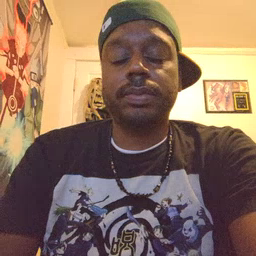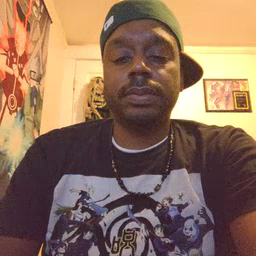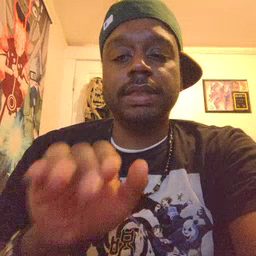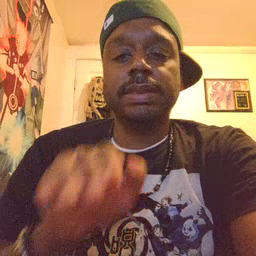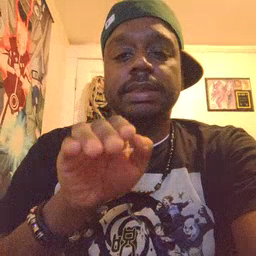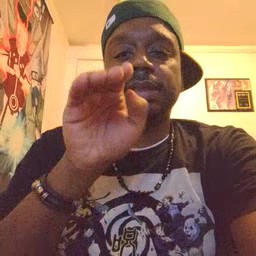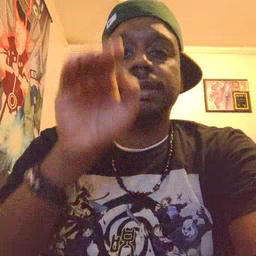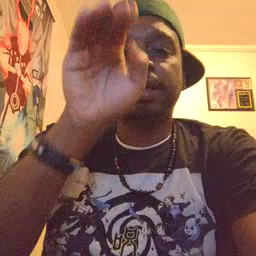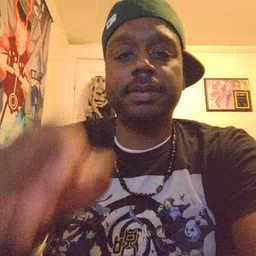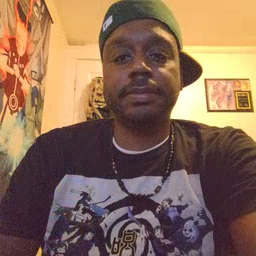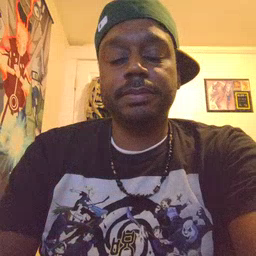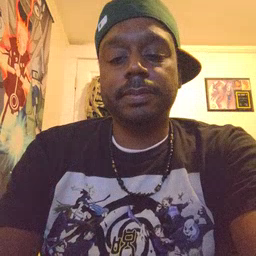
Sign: stairs